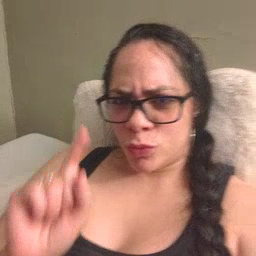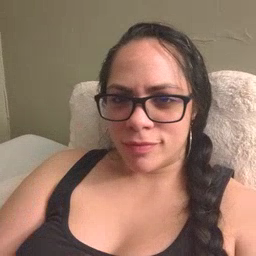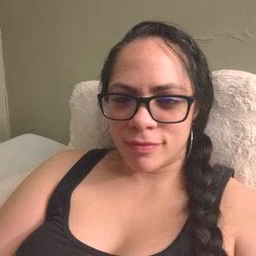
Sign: where